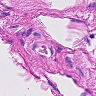
Metastatic tissue present: no